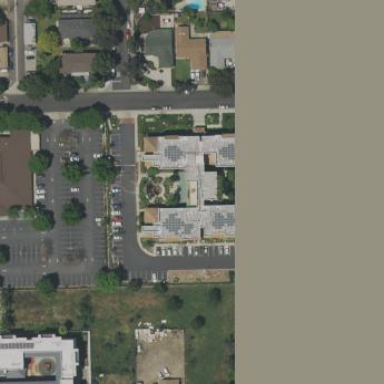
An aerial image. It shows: Building.